七年级 · 度量几何学
（2021春・固始县期末）如果两个角的两边分别平行, 而其中一个角比另一个角的 4 倍少 $30^{\circ}$, 那么这两个角是 $(\quad)$
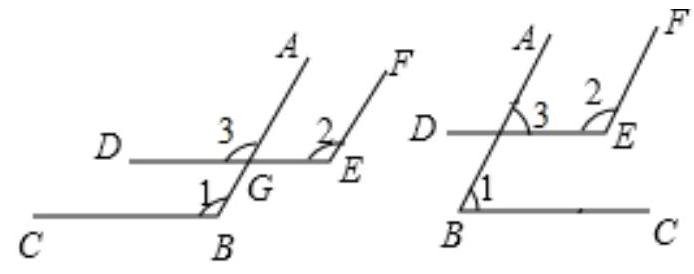
A. $42^{\circ} 、 138^{\circ}$
B. 都是 $10^{\circ}$
C. $42^{\circ} 、 138^{\circ}$ 或 $10^{\circ} 、 10^{\circ}$
D. 以上都不对
答案: C
解析: 根据两边分别平行的两个角相等或互补列方程求解.

【答案】解: 如图 $1, \because A B / / E F, \therefore \angle 3=\angle 2$,

$\because B C / / D E, \quad \therefore \angle 3=\angle 1, \quad \therefore \angle 1=\angle 2$.

如图 2, $\because A B / / E F, \therefore \angle 3+\angle 2=180^{\circ}$,

$\because B C / / D E, \quad \therefore \angle 3=\angle 1, \quad \therefore \angle 1+\angle 2=180^{\circ}$

$\therefore$ 如果一个角的两边与另一个角的两边分别平行, 那么这两个角相等或互补,

设另一个角为 $x$, 则这一个角为 $4 x-30^{\circ}$,

（1）两个角相等, 则 $x=4 x-30^{\circ}$ ，解得 $x=10^{\circ}$,
$4 x-30^{\circ}=4 \times 10^{\circ}-30^{\circ}=10^{\circ}$

（2）两个角互补，则 $x+\left(4 x-30^{\circ}\right)=180^{\circ}$ ，解得 $x=42^{\circ}$,

$4 x-30^{\circ}=4 \times 42^{\circ}-30^{\circ}=138^{\circ}$.

所以这两个角是 $42^{\circ} 、 138^{\circ}$ 或 $10^{\circ} 、 10^{\circ}$ 。故选:  $C$.

图1图2

【点睛】本题主要运用两边分别平行的两个角相等或互补，学生容易忽视互补的情况而导致出错.